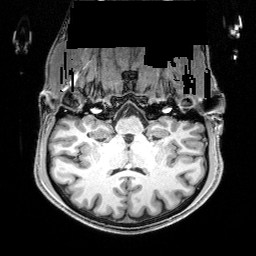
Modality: T1w
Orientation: sagittal
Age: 34
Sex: male
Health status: healthy